Question: Hi in my jquery mobile app, i am missing the handler ,i made up the slider with i want it to look as below

first of all i am unable to see the handle , and also i wanna see a value in the handle i am doing it as below
HTML :
'''
<div id="slider">
<div id="red"></div>
<div id="green"></div>
<div id="blue"></div>
</div>
'''
'''
$("#slider").slider({
});
'''
'''
#slider {
height: 30px;
width: 300px;
}
#red {
height: 30px;
width: 100px;
background-color: red;
float: left;
}
#green {
height: 30px;
width: 100px;
background-color: green;
float: left;
}
#blue {
height: 30px;
width: 100px;
background-color: blue;
float: left;
}
'''
Any help is appreciated.
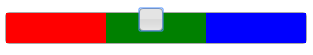
Answer: If you want to use the jQM slider widget and just add the 3 color segments in the slider track you can do it like this:
> <URL>
Use standard markup for the slider, I have put it in a container for convenience:
'''
<div id="sliderContainer" >
<label for="theSlider">A Slider:</label>
<input type="range" name="theSlider" id="theSlider" min="0" max="200" value="60" />
</div>
'''
In code, insert the color divs into the jQM slider track that is created when the slider is enhanced:
'''
$(document).on("pagecreate", "#page1", function(){
var colorback = '<div class="sliderBackColor red">Low</div><div class="sliderBackColor green">Medium</div><div class="sliderBackColor blue">High</div>';
$("#sliderContainer .ui-slider-track").prepend(colorback);
});
'''
Here is the CSS:
'''
.sliderBackColor{
height: 100%;
width: 33.33%;
float: left;
color: white;
text-align: center;
font-size: 10px;
font-weight: normal;
text-shadow: 0;
}
.red {
background-color: red;
border-top-left-radius: 0.3125em;
border-bottom-left-radius: 0.3125em;
}
.green {
background-color: green;
}
.blue {
background-color: blue;
border-top-right-radius: 0.3125em;
border-bottom-right-radius: 0.3125em;
}
'''
NOTE: if you want the track taller like in your image, you can adjust the CSS to taste.
> Taller track <URL>